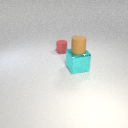
large cyan metal cube in front of small red rubber cylinder